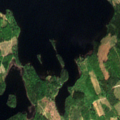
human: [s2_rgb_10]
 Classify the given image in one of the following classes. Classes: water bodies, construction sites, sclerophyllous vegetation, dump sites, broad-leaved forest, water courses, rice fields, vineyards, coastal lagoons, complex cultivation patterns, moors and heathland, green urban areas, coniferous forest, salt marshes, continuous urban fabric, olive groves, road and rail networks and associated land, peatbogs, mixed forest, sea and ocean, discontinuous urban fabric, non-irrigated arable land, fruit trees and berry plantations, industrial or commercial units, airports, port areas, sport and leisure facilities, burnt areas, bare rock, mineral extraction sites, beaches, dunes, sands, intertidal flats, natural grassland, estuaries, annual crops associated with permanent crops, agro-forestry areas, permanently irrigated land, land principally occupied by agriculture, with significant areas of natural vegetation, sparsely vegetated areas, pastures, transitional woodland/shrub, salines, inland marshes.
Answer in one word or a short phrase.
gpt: broad-leaved forest, mixed forest, water bodies